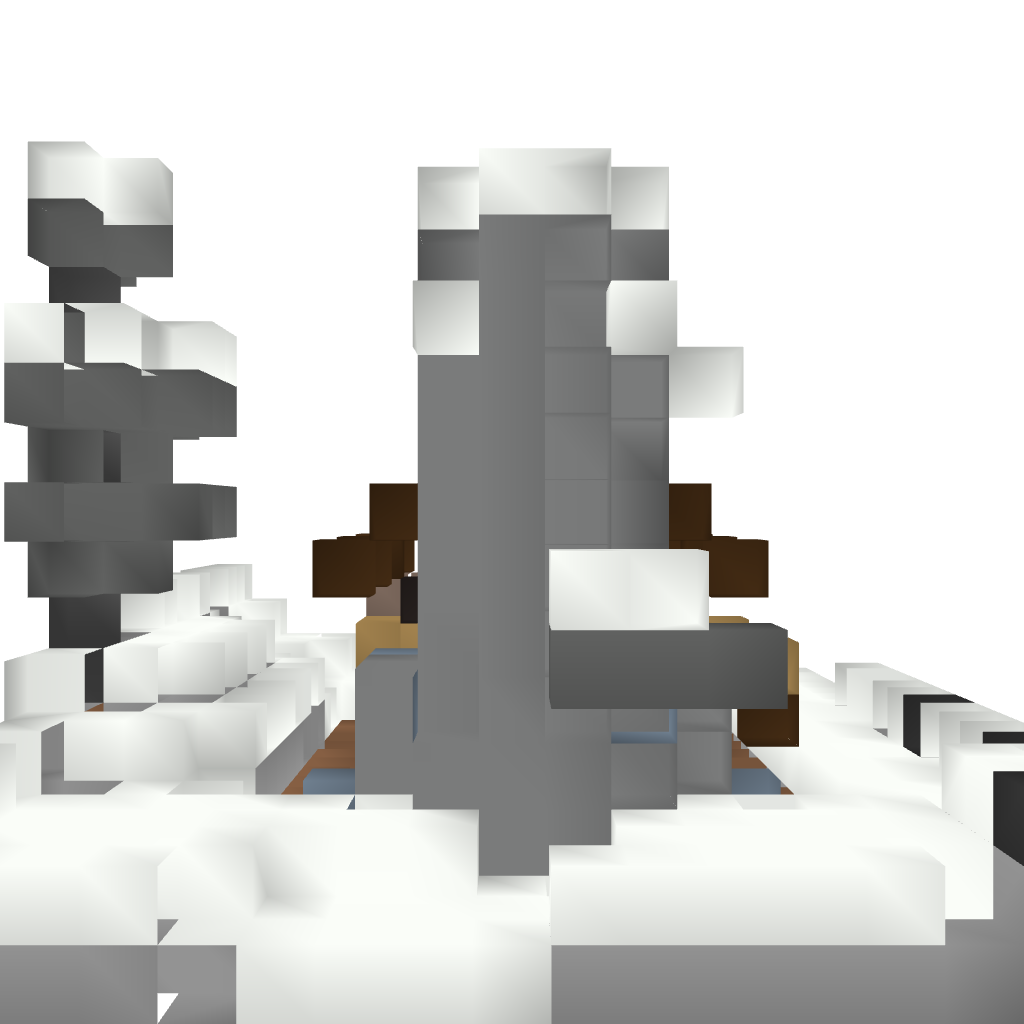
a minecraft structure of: Christmas House